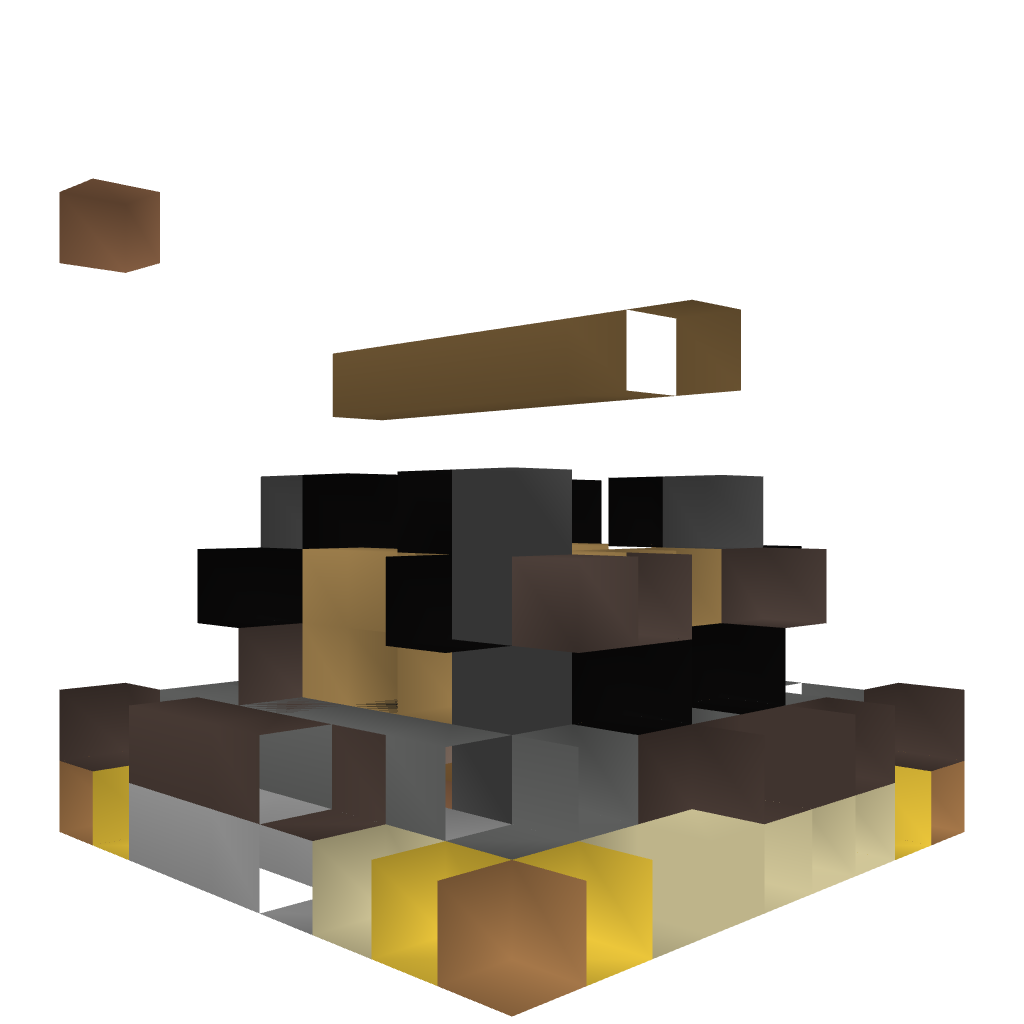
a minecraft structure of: Grief Prevention tutorial House